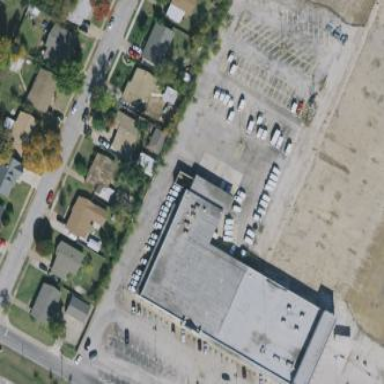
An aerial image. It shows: Retail building.